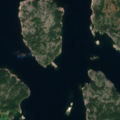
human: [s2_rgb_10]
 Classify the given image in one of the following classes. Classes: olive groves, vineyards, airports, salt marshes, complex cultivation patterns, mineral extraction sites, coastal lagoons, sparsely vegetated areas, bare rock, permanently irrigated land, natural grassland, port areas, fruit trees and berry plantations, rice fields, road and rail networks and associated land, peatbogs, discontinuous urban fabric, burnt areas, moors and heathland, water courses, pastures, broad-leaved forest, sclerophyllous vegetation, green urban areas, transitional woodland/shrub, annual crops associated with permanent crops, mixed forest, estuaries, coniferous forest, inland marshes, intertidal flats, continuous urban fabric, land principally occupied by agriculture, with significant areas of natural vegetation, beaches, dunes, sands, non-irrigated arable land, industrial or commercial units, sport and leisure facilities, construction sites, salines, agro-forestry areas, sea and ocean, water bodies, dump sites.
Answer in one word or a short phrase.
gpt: coniferous forest, mixed forest, bare rock, sea and ocean